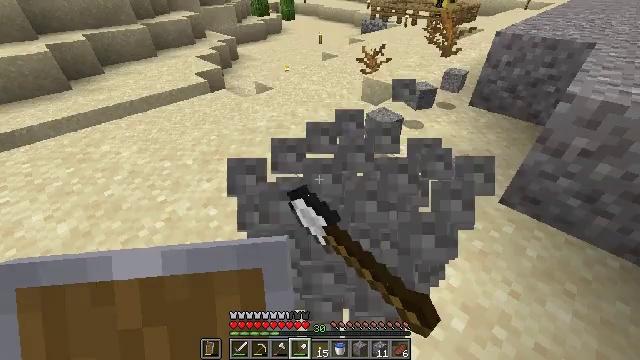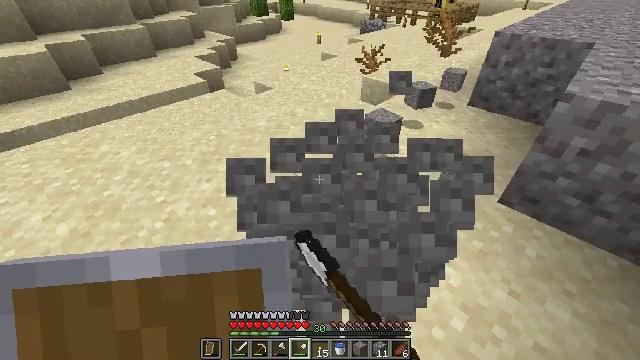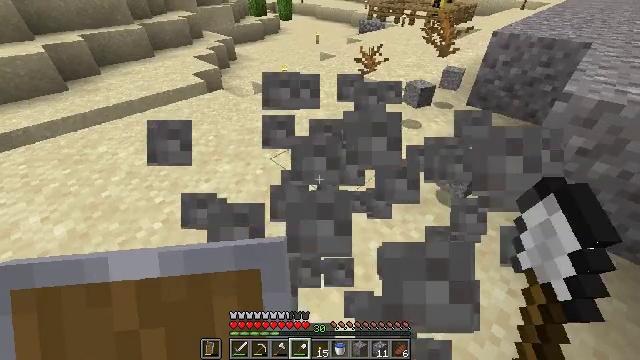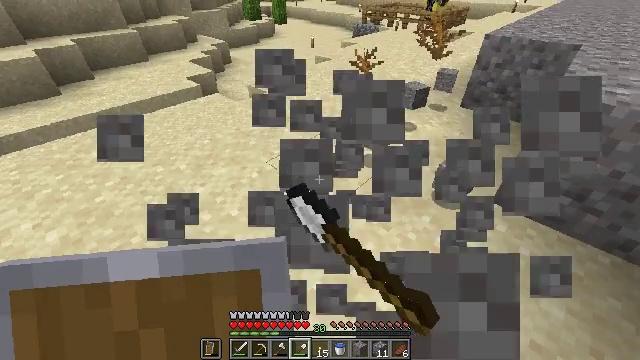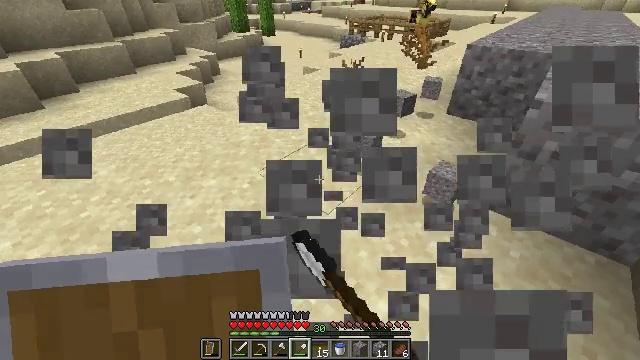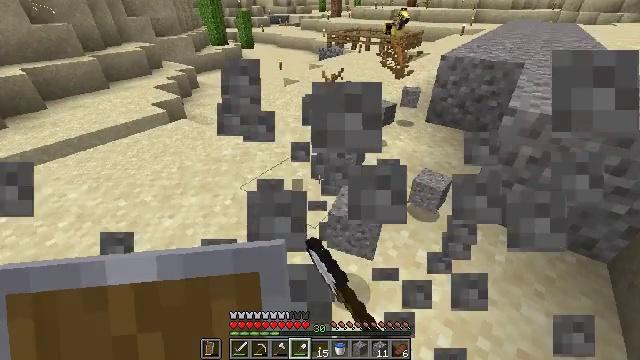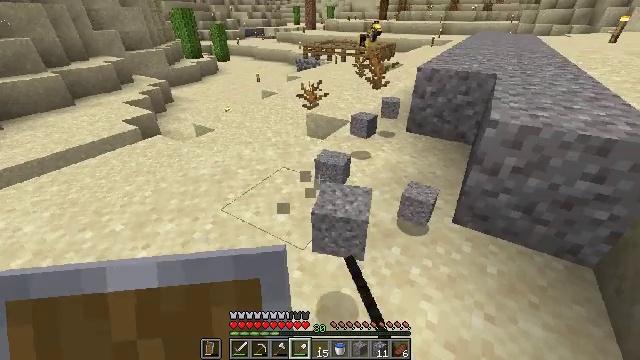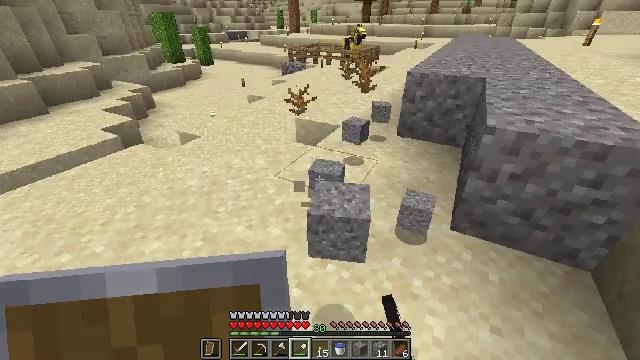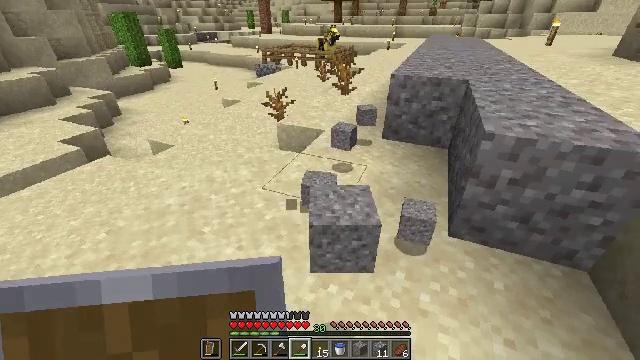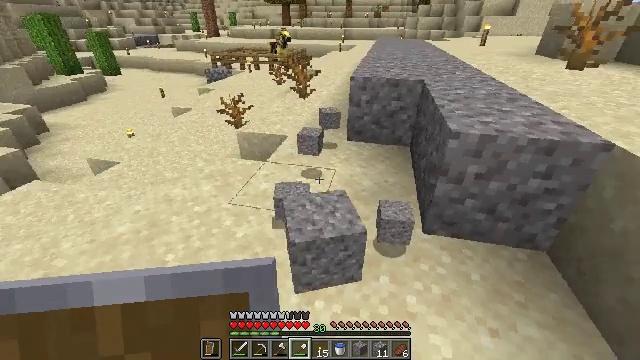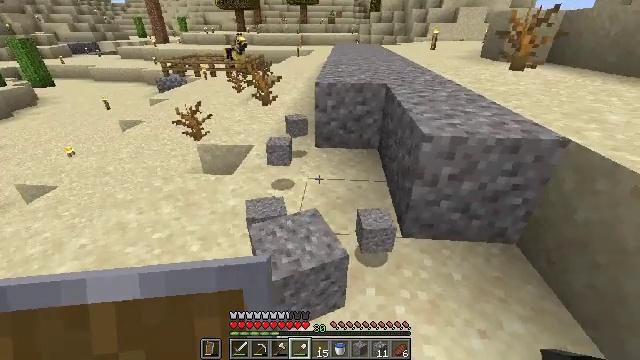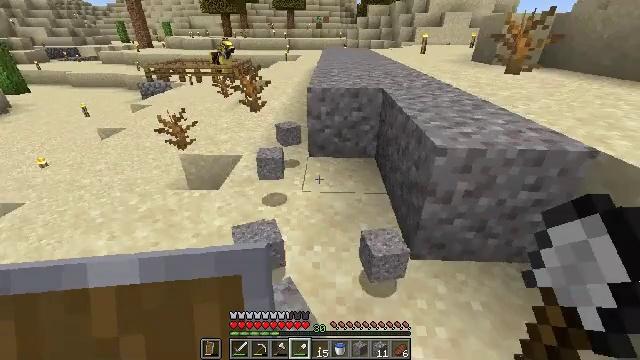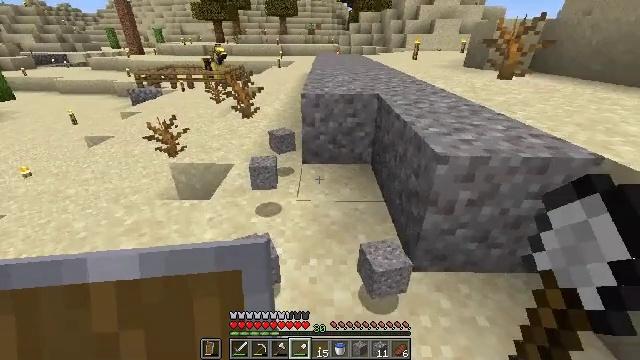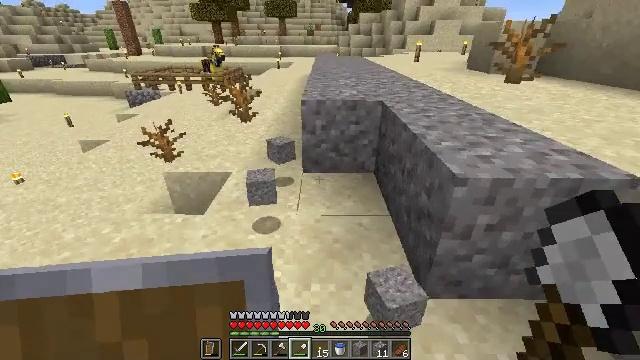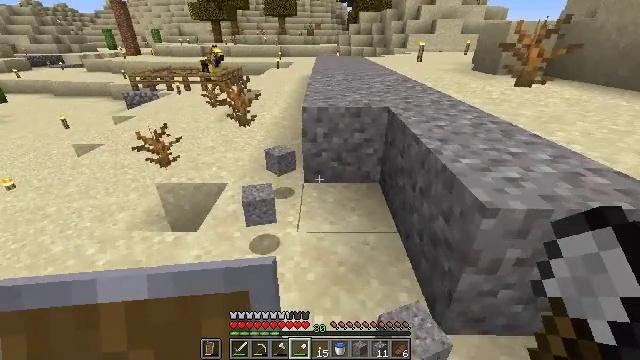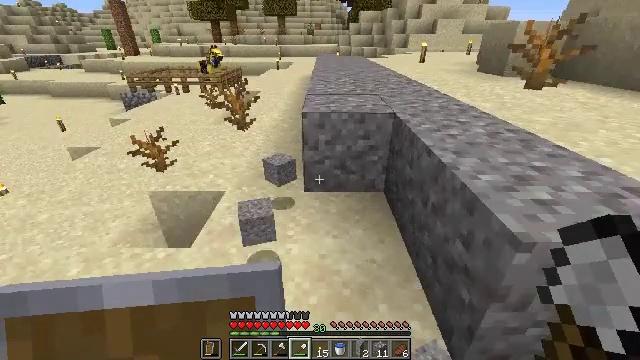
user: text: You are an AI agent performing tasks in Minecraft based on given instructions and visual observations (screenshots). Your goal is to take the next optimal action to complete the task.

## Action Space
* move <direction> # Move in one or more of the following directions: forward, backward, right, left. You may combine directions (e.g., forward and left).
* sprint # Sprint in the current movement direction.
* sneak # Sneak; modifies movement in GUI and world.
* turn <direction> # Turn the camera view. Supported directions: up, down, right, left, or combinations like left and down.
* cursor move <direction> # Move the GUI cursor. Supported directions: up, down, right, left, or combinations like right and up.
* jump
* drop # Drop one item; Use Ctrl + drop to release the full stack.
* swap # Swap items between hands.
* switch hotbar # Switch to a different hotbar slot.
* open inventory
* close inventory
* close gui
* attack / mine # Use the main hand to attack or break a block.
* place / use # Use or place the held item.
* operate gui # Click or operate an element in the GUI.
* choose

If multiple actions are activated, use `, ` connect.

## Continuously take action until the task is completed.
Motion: motion action
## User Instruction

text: Collect gravel for your inventory.
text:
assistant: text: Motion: attack / mine
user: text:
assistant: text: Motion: attack / mine
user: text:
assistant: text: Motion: turn right, attack / mine
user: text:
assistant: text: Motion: turn right and up, attack / mine
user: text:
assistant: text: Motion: move forward, turn right and up
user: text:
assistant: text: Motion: move forward and move left, turn right and up
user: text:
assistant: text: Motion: move forward and move left, turn right
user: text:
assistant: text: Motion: move forward and move left, turn right
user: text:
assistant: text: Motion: move forward, turn right
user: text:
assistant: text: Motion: move forward, turn right
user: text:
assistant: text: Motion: move forward, turn right
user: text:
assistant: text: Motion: move forward, turn right and up
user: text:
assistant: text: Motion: move forward
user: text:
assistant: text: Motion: move forward
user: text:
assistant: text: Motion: move forward
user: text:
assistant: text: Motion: move forward
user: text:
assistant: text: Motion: move forward
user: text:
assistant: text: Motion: move forward
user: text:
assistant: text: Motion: move forward
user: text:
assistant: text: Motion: move forward
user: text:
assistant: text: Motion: move forward
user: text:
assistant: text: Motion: move forward
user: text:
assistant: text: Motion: no_op
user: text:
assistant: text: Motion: move back
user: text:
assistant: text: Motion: move back and move right, turn right and up
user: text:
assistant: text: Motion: move back and move right, turn right and up
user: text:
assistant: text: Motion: move back and move right
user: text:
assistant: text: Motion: move back and move right, attack / mine
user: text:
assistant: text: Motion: move back and move right, attack / mine
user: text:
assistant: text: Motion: move back, attack / mine